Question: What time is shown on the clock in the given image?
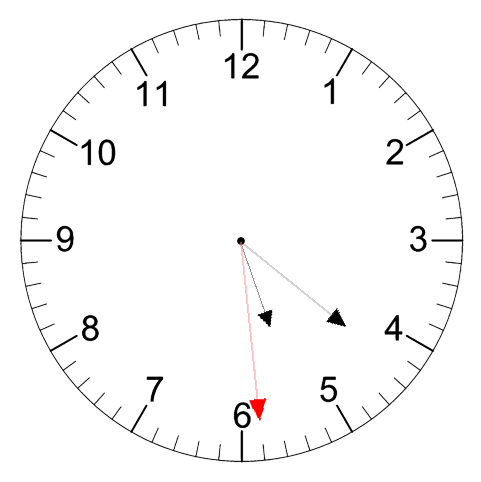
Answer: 05:21:29